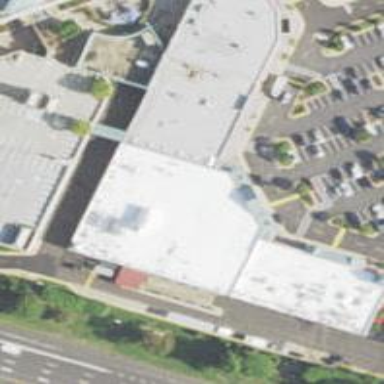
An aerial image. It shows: Supermarket.